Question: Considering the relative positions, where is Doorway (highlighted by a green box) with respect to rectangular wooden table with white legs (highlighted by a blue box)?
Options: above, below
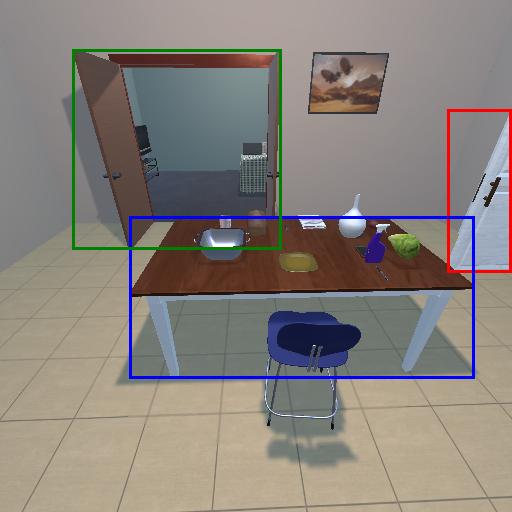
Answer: above